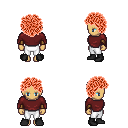
a pixel art fantasy rpg character, female body template, human, tanned skin, maroon long-sleeve shirt, white pants, red curly afro hairstyle, cloth bracers, black shoes, four views (front, back, left, right), 2x2 character sprite sheet, small pixel art, hard edges, no anti-aliasing